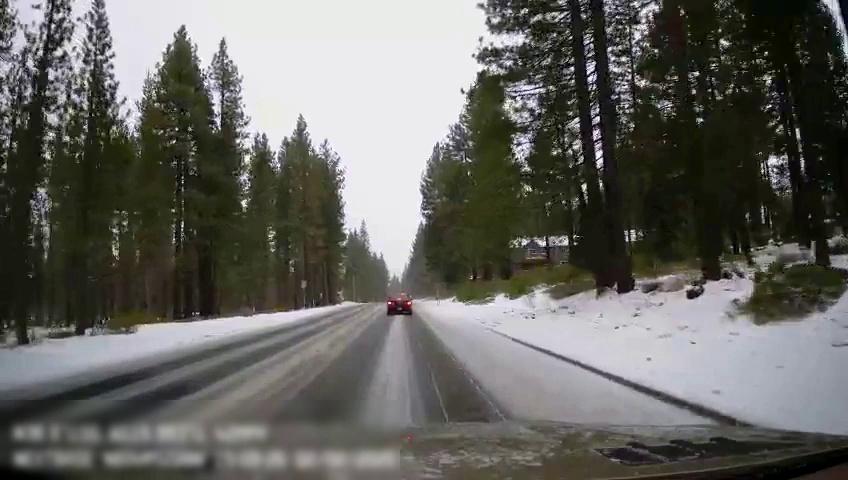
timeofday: Day
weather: Snowy
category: Drivable Space
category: Vehicles | Car
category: Lanes | Current Lane